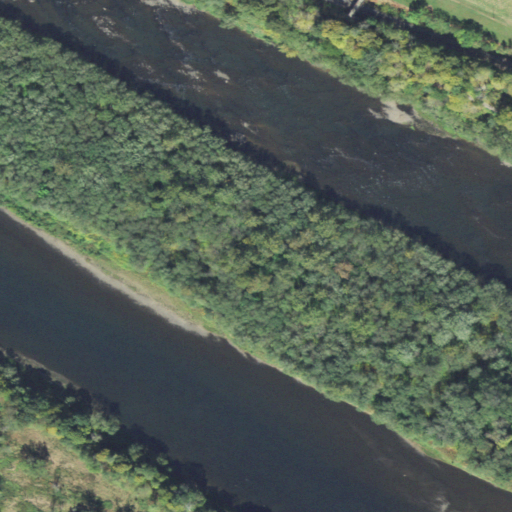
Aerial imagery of island in Pennsylvania named McCloskey Island containing open water, deciduous forest, open development, pasture, mixed forest, and herbaceous wetlands